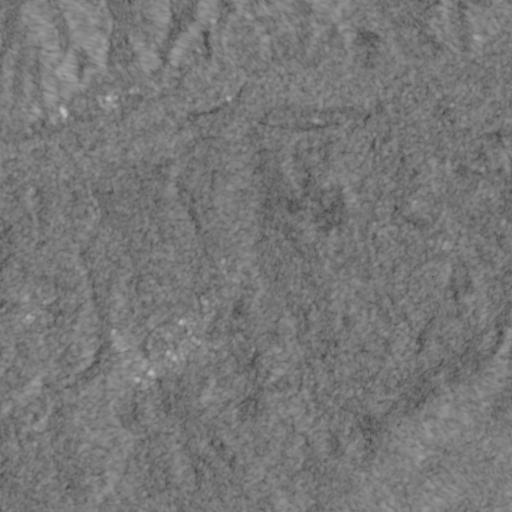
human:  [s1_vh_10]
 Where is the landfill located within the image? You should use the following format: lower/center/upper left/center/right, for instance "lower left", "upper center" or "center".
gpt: The landfill is located in the upper center of the image.
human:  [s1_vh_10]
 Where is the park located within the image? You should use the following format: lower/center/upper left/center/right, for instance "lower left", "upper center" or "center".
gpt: The park is located in the center left of the image.
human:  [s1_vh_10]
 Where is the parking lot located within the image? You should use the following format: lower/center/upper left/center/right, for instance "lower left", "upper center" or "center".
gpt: The parking lot is located in the lower left of the image.
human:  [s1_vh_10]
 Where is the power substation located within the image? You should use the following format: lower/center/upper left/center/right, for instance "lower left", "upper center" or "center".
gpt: The power substation is located in the center left of the image.
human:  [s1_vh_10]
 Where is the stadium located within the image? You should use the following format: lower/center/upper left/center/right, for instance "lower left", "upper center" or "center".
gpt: The stadium is located in the center left of the image.
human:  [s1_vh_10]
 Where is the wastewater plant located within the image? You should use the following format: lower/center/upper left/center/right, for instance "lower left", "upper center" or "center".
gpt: The wastewater plant is located in the center left of the image.
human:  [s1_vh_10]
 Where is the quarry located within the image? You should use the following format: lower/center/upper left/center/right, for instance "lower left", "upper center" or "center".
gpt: There is no quarry in the image.

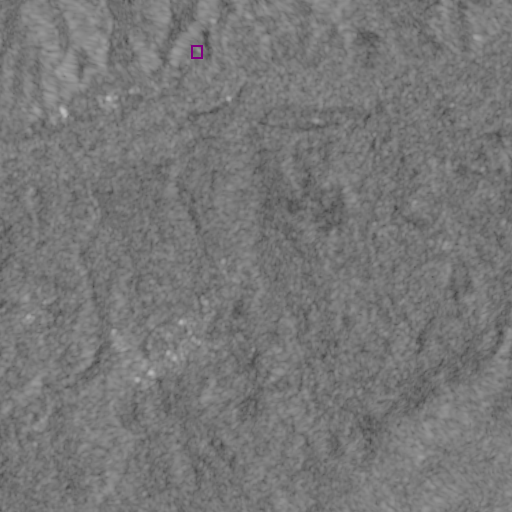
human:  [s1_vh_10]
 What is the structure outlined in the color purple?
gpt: The structure outlined in purple is a landfill.
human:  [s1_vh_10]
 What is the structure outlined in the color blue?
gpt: There is no blue outline.